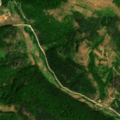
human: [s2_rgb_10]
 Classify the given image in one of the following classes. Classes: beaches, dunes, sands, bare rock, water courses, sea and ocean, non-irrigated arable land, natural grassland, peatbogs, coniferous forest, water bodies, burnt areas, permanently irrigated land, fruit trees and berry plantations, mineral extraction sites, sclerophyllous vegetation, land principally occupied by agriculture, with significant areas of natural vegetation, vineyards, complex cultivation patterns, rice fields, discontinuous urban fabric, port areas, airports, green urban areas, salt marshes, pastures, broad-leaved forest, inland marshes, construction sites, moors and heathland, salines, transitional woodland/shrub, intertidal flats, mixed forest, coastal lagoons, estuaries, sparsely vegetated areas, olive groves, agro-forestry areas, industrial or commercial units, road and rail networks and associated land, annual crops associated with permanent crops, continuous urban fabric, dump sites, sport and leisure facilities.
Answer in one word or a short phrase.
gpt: broad-leaved forest, mixed forest, natural grassland, transitional woodland/shrub